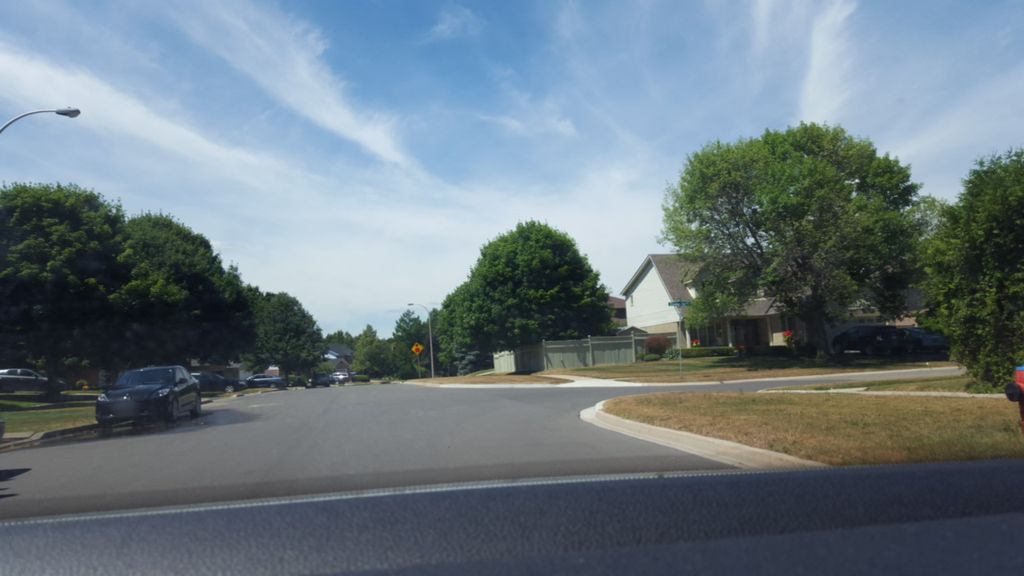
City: hamilton